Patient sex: F
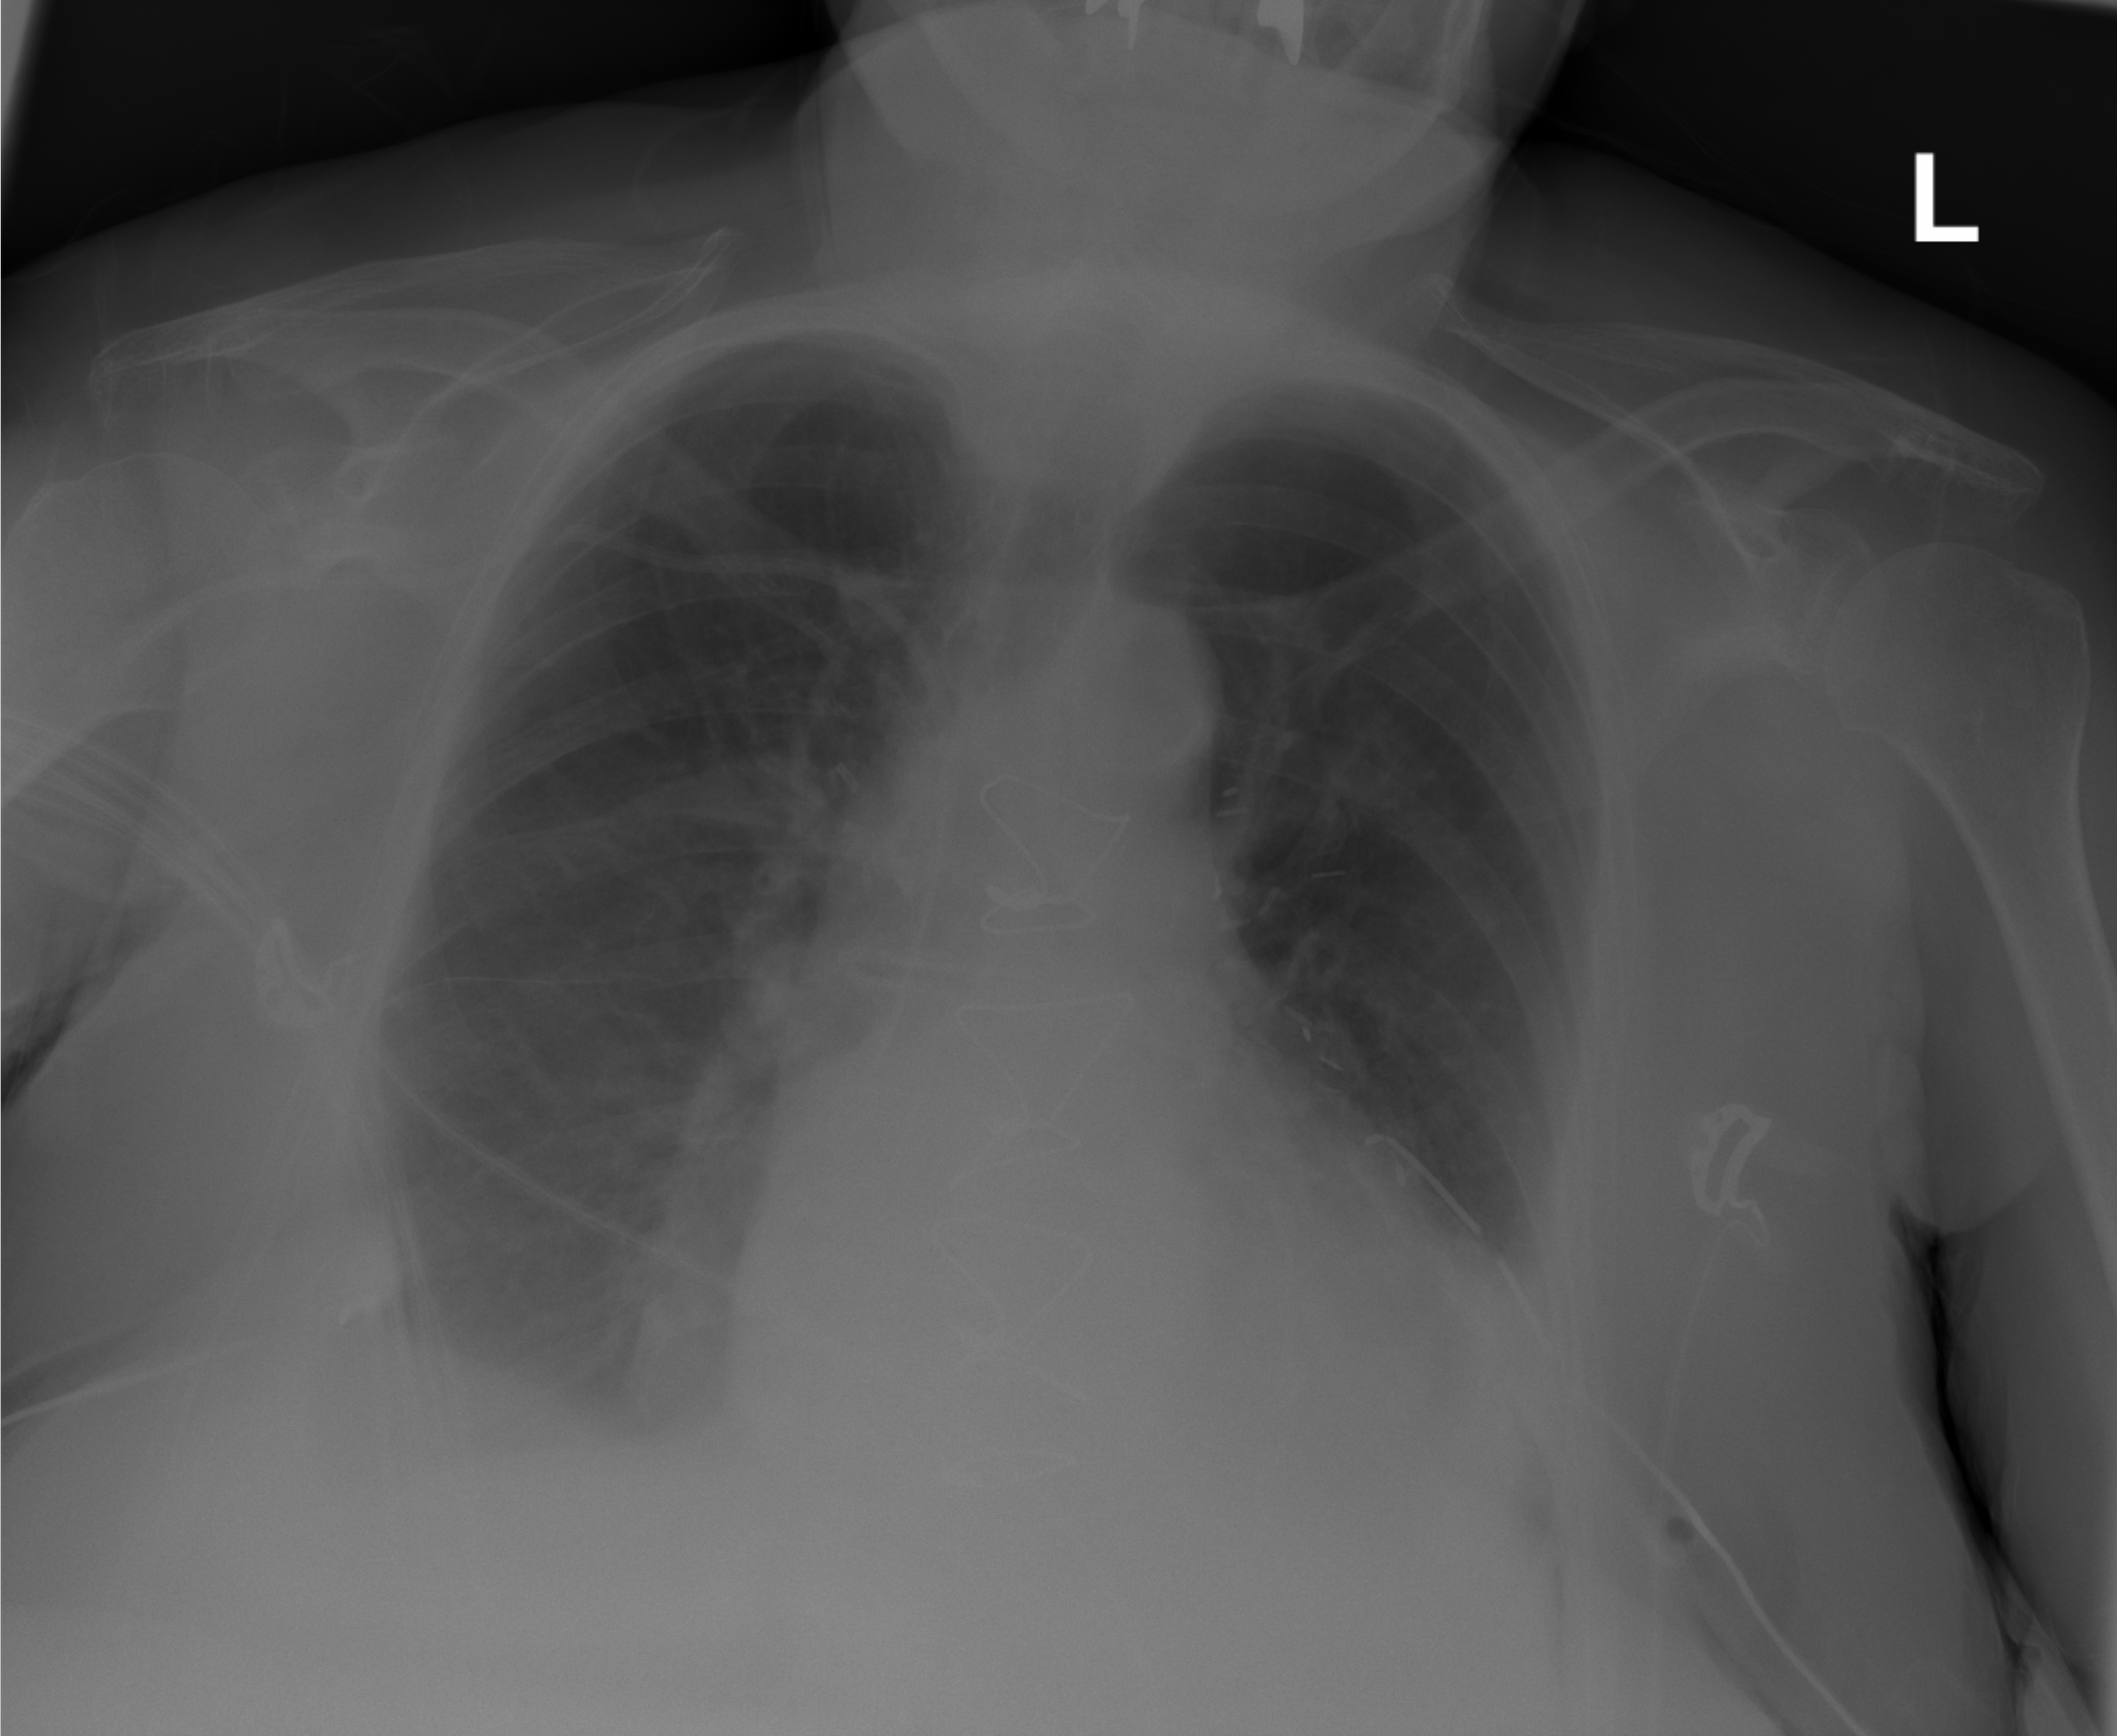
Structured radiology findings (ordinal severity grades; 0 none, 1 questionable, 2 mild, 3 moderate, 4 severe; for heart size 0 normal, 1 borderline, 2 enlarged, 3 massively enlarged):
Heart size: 1
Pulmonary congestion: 0
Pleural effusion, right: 2
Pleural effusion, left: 2
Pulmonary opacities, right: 0
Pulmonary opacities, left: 0
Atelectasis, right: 2
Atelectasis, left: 2